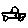
Label: car